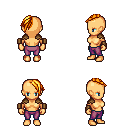
a pixel art fantasy rpg character, female body template, human, tanned skin, leather shoulder armor, magenta pants, light blonde long mohawk hairstyle, leather bracers, four views (front, back, left, right), 2x2 character sprite sheet, small pixel art, hard edges, no anti-aliasing